Aerial crown-view tile of a tropical tree (Barro Colorado Island, Panama), acquired 20240716:
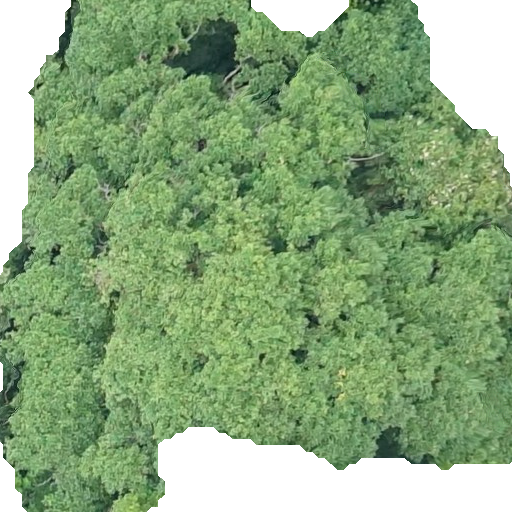
Species: Hieronyma alchorneoides
GBIF accepted scientific name: Hieronyma alchorneoides
Crown area: 369.817 m²